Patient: sex M, age 76
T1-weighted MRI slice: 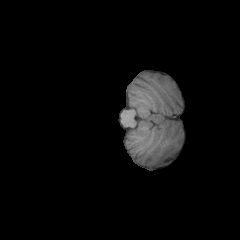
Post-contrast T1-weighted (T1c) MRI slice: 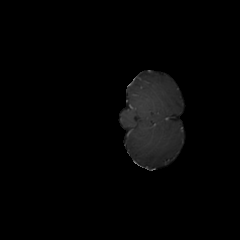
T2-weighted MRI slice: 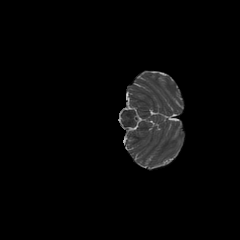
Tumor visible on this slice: no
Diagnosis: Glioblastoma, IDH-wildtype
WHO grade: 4